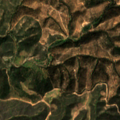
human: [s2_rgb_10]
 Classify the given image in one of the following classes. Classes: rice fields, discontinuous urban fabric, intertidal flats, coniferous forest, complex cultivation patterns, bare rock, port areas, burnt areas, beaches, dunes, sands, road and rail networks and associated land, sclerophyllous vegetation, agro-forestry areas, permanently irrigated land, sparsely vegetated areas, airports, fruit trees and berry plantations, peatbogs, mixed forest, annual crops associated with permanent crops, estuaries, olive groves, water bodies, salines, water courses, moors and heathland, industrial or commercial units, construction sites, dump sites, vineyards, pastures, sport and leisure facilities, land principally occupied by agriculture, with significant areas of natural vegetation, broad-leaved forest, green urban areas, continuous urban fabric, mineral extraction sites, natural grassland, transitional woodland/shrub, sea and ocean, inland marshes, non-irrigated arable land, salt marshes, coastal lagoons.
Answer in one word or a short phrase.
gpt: sclerophyllous vegetation, transitional woodland/shrub